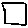
Label: square